Question: Okay so I want to rotate CGPoint(A) 50 degrees around CGPoint(B) is there a good way to do that?
CGPoint(A) = 'CGPoint(x: 50, y: 100)'
CGPoint(B) = 'CGPoint(x: 50, y: 0)'
Here's what I want to do:

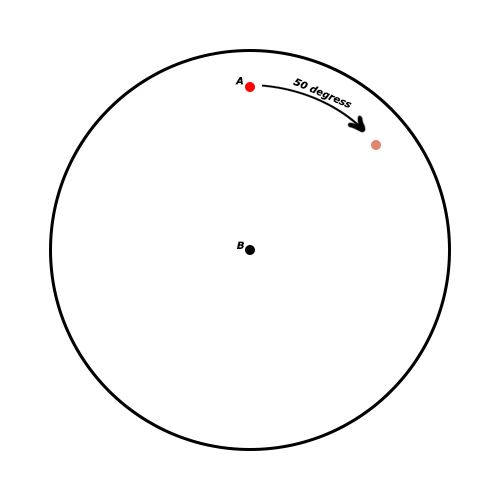
Answer: This is really a maths question. In Swift, you want something like:
'''
func rotatePoint(target: CGPoint, aroundOrigin origin: CGPoint, byDegrees: CGFloat) -> CGPoint {
let dx = target.x - origin.x
let dy = target.y - origin.y
let radius = sqrt(dx * dx + dy * dy)
let azimuth = atan2(dy, dx) // in radians
let newAzimuth = azimuth + byDegrees * CGFloat(M_PI / 180.0) // convert it to radians
let x = origin.x + radius * cos(newAzimuth)
let y = origin.y + radius * sin(newAzimuth)
return CGPoint(x: x, y: y)
}
'''
There are lots of ways to simplify this, and it's a perfect case for an extension to 'CGPoint', but I've left it verbose for clarity.